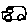
Label: car